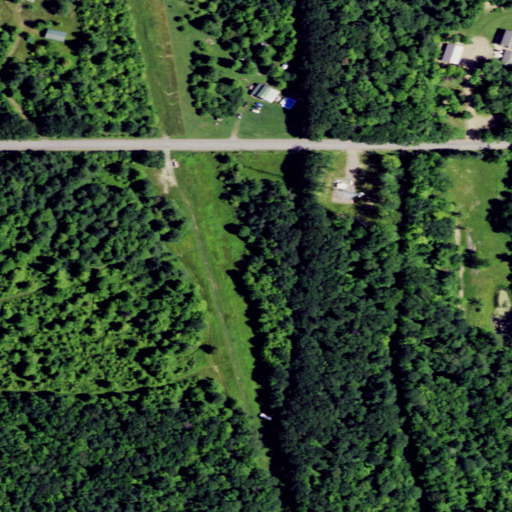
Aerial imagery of mountain in New York named Jacobs Hill containing deciduous forest, mixed forest, open development, pasture, evergreen forest, shrub, and low intensity development